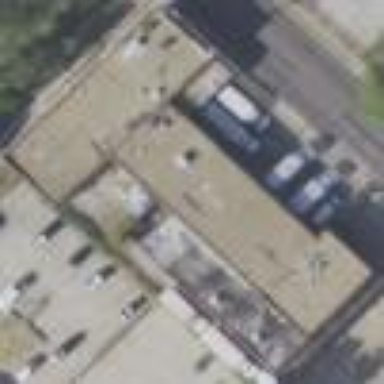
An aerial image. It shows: Commercial building.